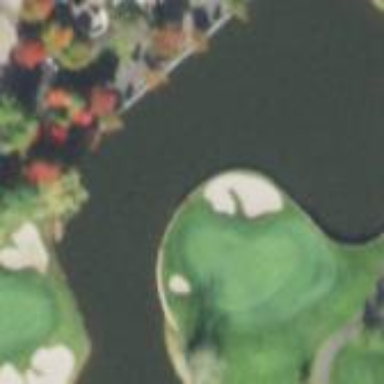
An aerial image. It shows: Water hazard in golf course. The hazard is natural water feature.